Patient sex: M
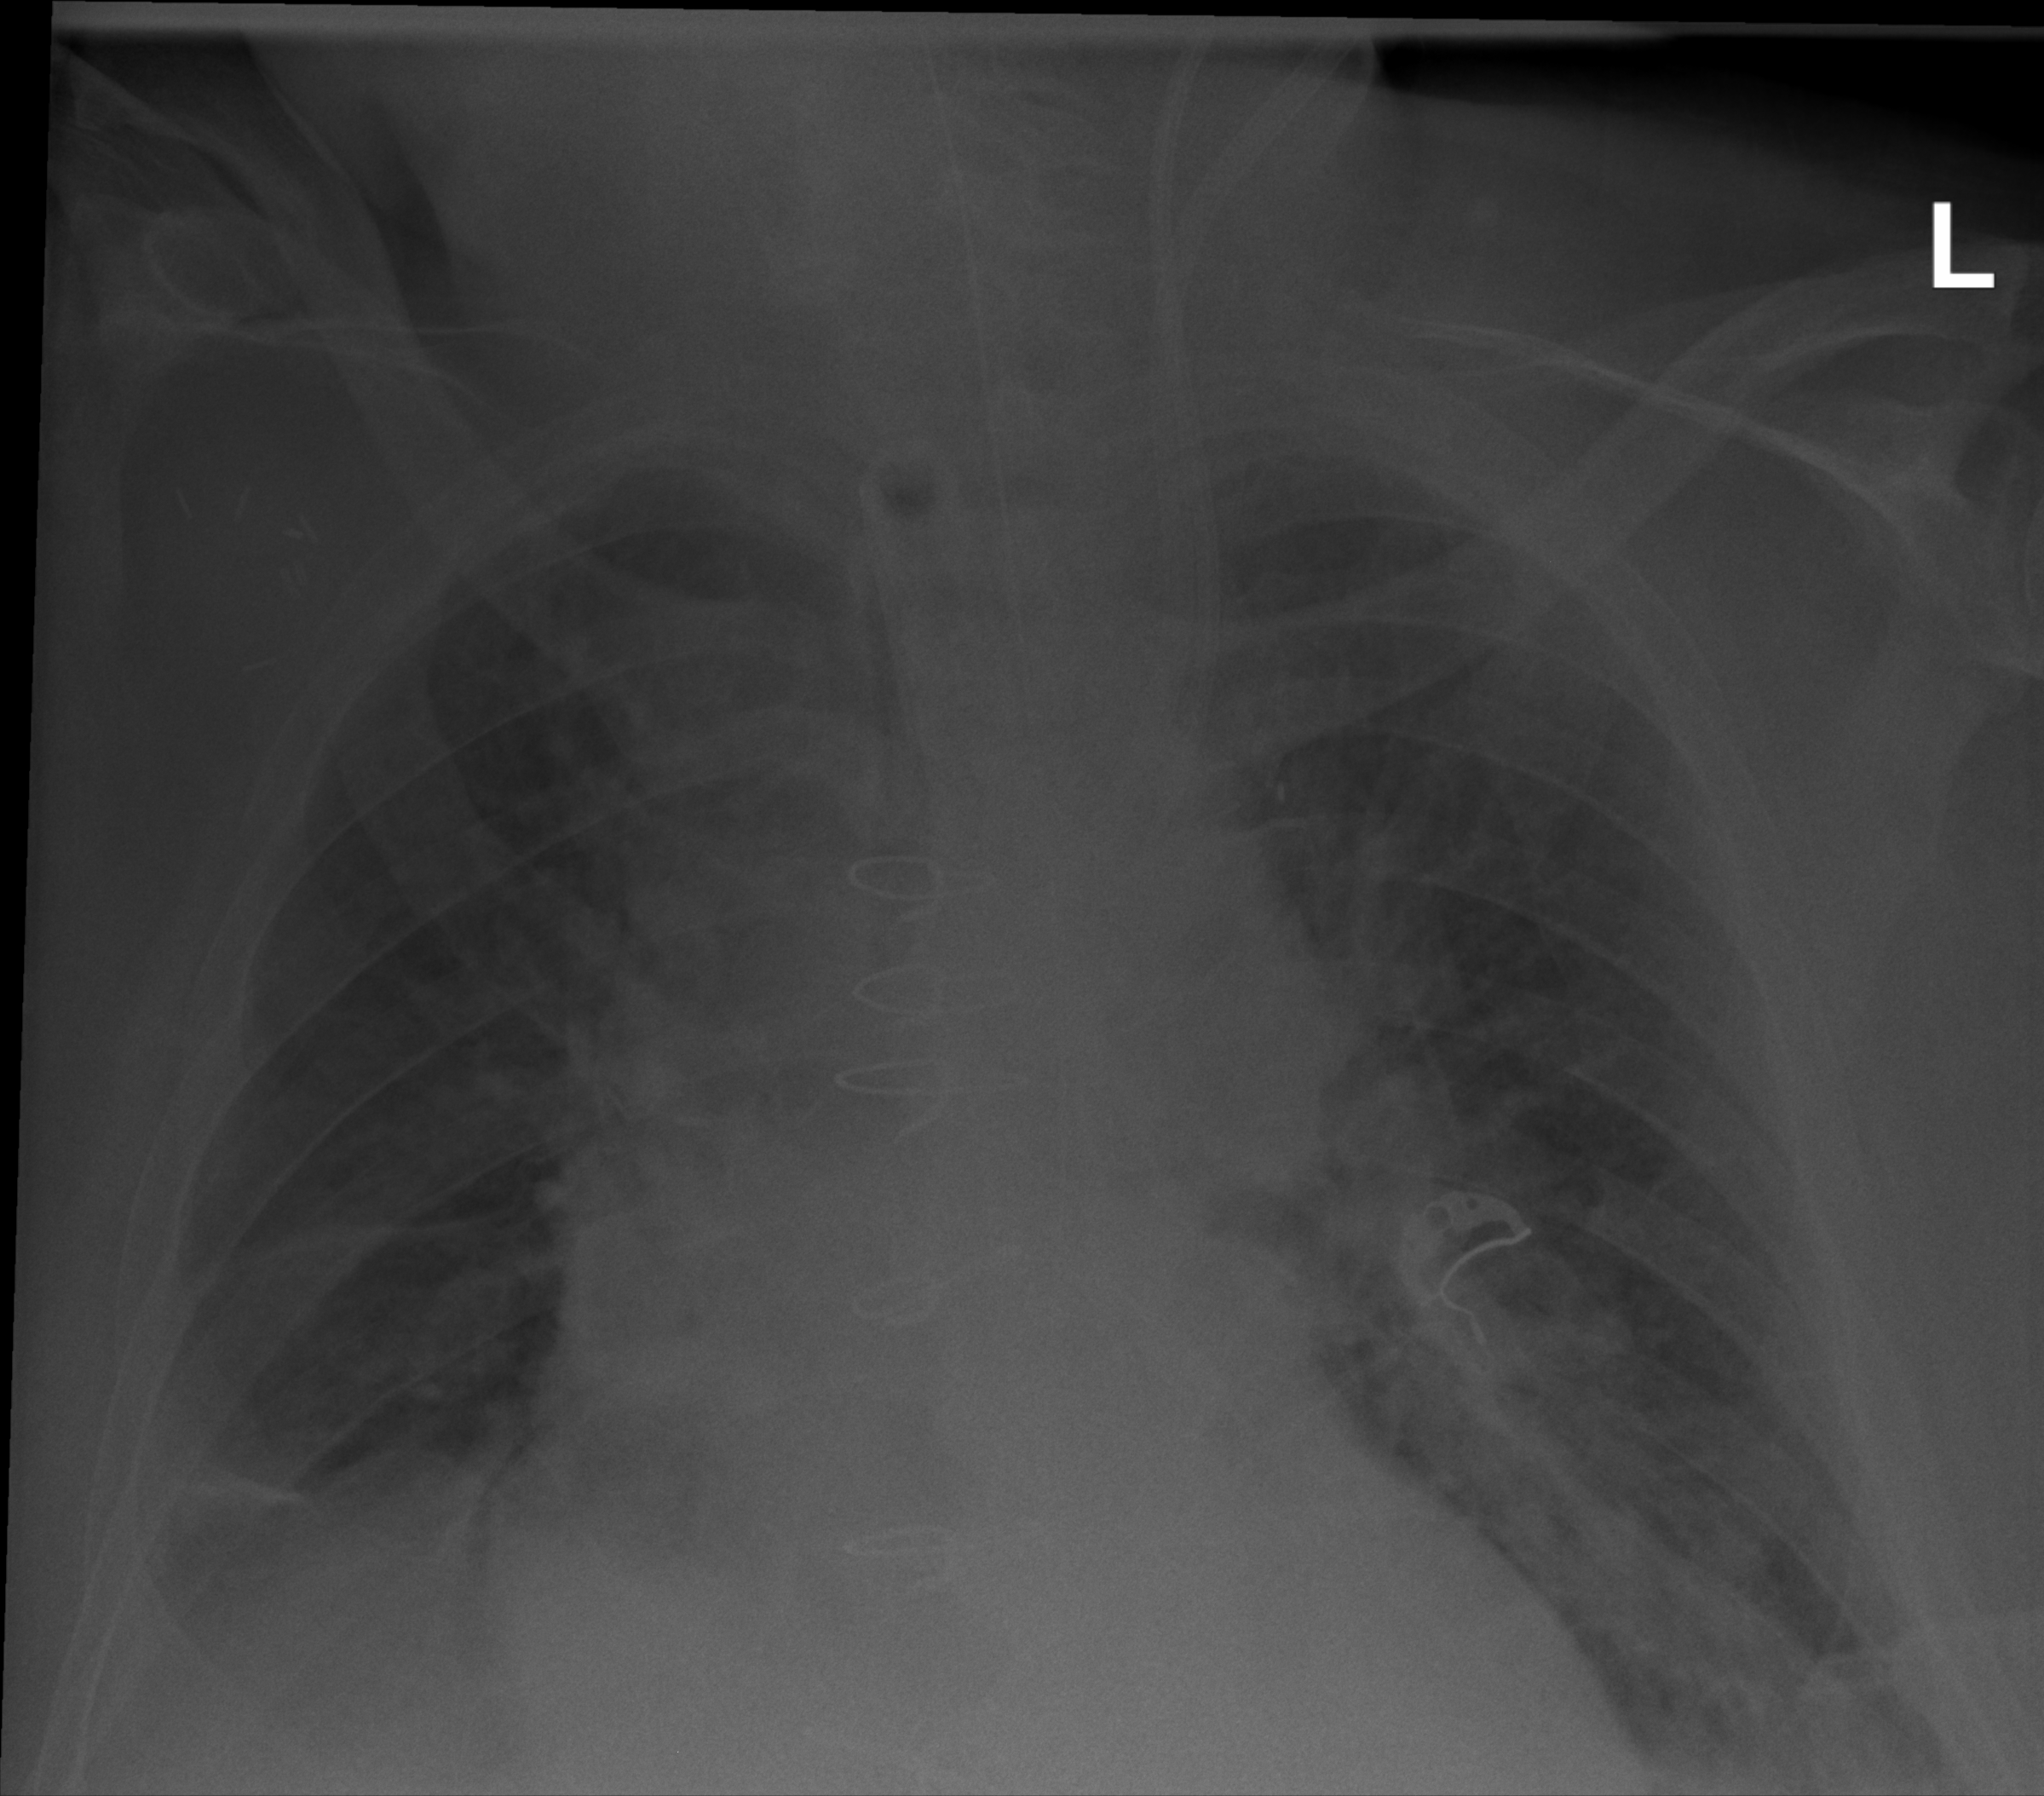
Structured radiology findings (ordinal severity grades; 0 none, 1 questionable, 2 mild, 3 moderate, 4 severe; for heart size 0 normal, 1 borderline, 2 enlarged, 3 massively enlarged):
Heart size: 2
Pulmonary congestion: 2
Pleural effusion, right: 2
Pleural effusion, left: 2
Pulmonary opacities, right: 2
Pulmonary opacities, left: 2
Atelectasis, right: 2
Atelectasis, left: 2